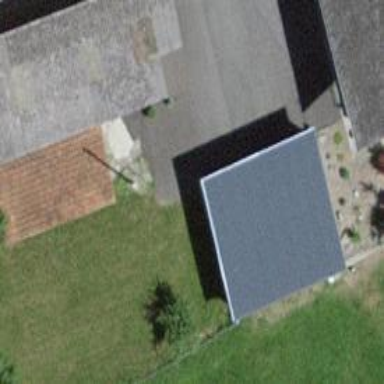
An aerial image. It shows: View of roof of building.